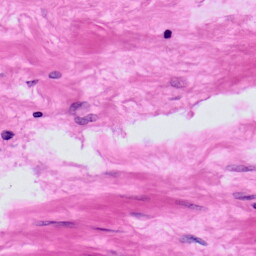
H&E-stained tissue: Prostate